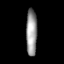
Tissue: prostate
Cell type: T cells
Senescence score: 0.33
Nuclear area (px): 505
Mean DAPI intensity: 151.182